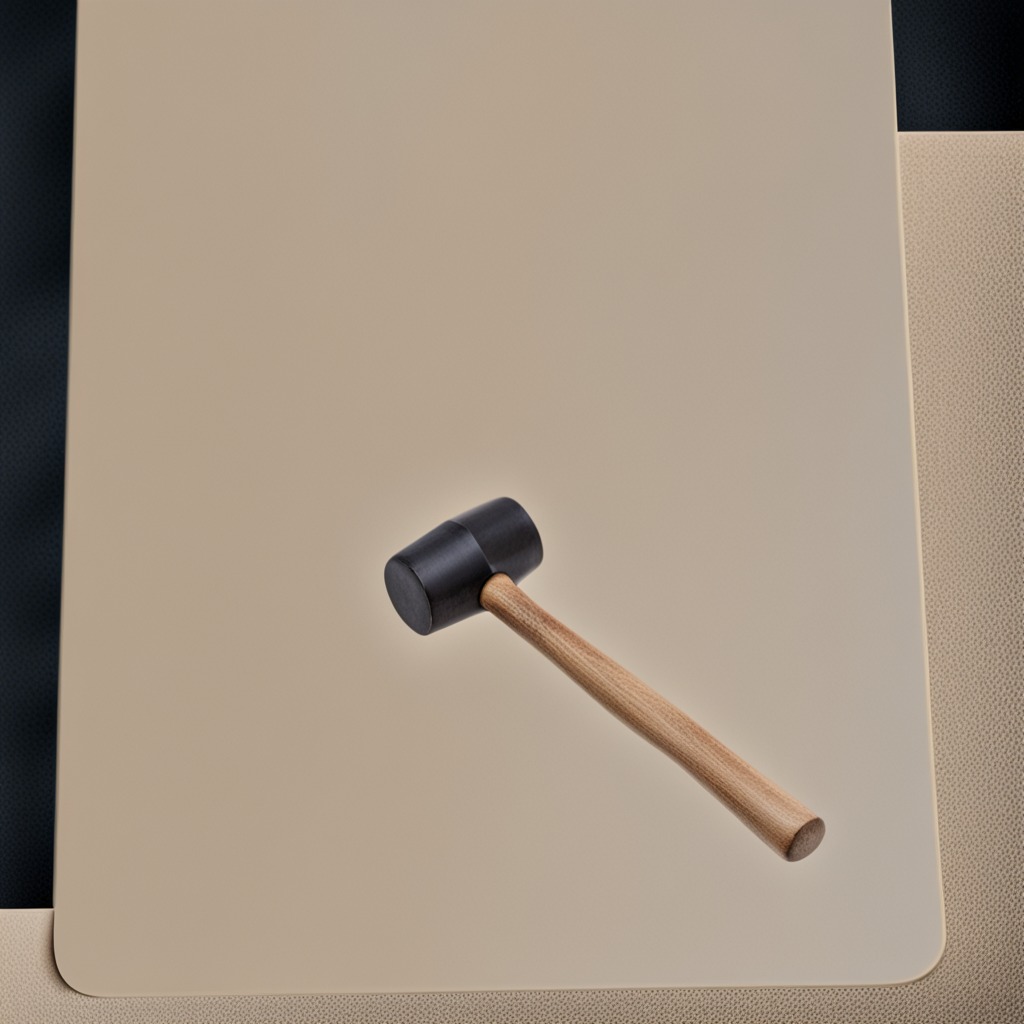
A hammer is lying on the table.